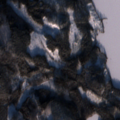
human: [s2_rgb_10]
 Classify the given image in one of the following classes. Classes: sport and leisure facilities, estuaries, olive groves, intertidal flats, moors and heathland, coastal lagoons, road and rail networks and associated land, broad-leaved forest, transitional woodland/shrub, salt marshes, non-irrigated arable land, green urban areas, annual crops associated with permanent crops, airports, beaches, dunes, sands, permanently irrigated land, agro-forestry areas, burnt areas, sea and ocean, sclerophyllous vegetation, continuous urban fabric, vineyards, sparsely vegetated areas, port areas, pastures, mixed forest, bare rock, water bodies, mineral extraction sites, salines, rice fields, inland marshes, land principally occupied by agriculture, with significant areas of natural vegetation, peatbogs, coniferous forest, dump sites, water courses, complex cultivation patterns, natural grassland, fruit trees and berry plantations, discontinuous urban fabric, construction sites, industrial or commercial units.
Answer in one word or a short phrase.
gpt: coniferous forest, mixed forest, water bodies